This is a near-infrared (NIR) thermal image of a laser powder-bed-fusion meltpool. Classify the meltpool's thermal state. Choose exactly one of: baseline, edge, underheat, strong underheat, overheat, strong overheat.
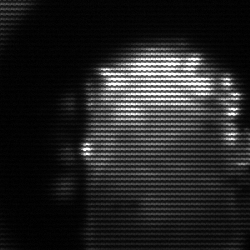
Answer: baseline